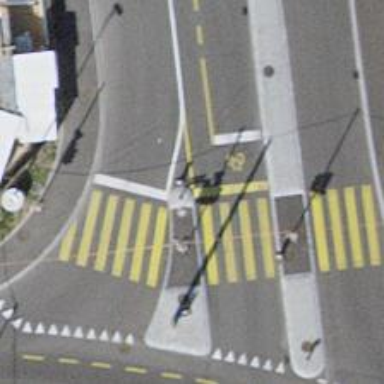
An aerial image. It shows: Crossing with zebra markings controlled by traffic signals.